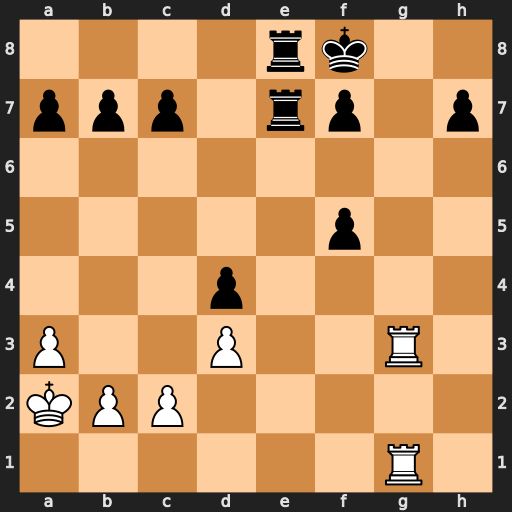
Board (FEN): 4rk2/ppp1rp1p/8/5p2/3p4/P2P2R1/KPP5/6R1
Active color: w
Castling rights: -
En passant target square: -
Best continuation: Rg8#